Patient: sex M, age 45
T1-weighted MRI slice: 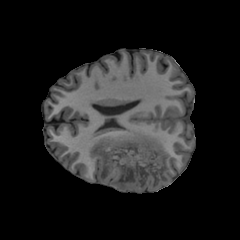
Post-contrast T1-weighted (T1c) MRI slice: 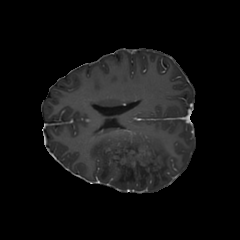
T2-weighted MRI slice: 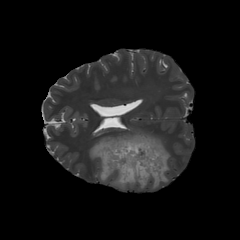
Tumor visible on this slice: yes
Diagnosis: Astrocytoma, IDH-wildtype
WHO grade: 2